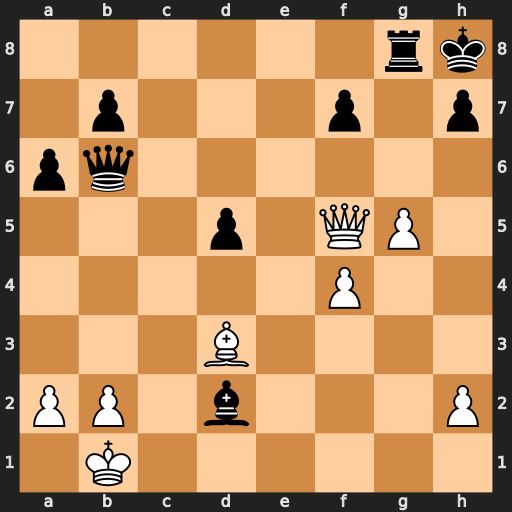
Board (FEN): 6rk/1p3p1p/pq6/3p1QP1/5P2/3B4/PP1b3P/1K6
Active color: w
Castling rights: -
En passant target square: -
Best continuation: Qxh7#